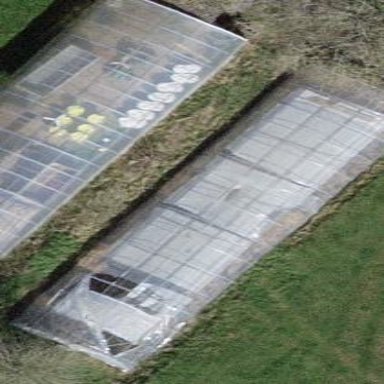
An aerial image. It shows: Greenhouse.